Question: I would be very appreciative if someone could kindly advise me as to how I can inform R to change data points to circles instead of what appears to be underscores. I am using a Mac computer, and package is 'Quartz.'
For example:
'''
quartz("Quartz", width=8, height=4, pointsize=16)
plot(dframe1$Group, dframe1$Lambda.max,type="p")
'''
Image:

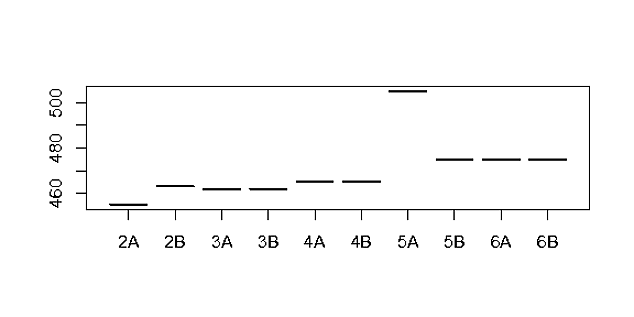
Answer: I think this is more likely related to what you are plotting rather than the method of display. If you try, for example, 'plot(rnorm(10), rnorm(10), type="p")', you'll see that you get circles. I'm guessing that 'dframe1$Group' is a factor.
Can you post a sample data set for reference?
So I'm using this as the dataset
'''
dframe1 <- data.frame(Group=c("A1","A2", "B1", "B2"), Lambda.max=c(1,4,2,3))
'''
which should be close enough.
This is a little tricky because R wants to do things a certain way for factors. The approach I would recommend would be to draw the axes manually.
'''
plot.default(dframe1$Group, dframe1$Lambda.max, type="p", axes=F)
axis(side=2)
axis(side=1, at=seq_along(dframe1$Group), labels=dframe1$Group)
'''
edit: As requested, if you want a box around the plot as is fairly standard for R plots, you also have to manually add it
'''
box()
'''
Now the plot should look like this